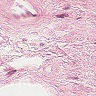
Metastatic tissue present: no